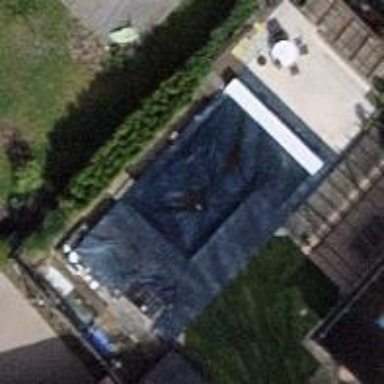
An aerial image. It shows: Swimming pool located in leisure land.